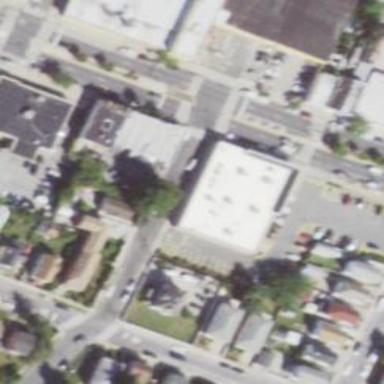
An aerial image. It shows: Retail building.